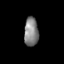
Tissue: skin
Cell type: Epithelial cells
Senescence score: 0.1748
Nuclear area (px): 406
Mean DAPI intensity: 130.384